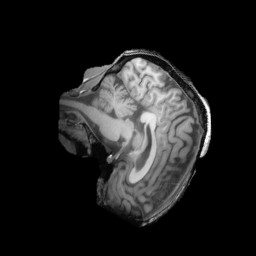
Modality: T1w
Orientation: sagittal
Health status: ill
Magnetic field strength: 3 T